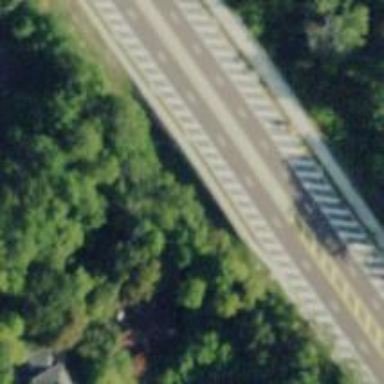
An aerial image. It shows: Primary highway bridge with asphalt surface.